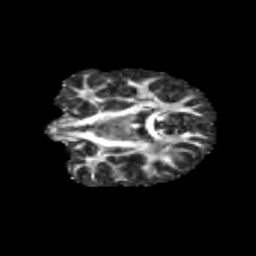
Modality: FA
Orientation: coronal
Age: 10
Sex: male
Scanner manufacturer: siemens
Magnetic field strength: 3 T
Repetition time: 3.8 s
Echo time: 0.07 s